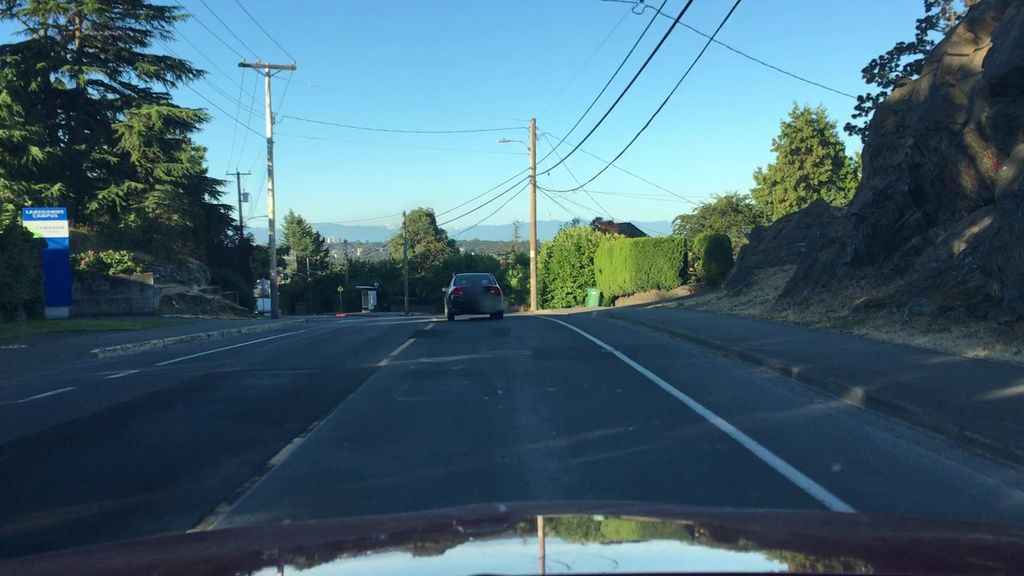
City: victoria